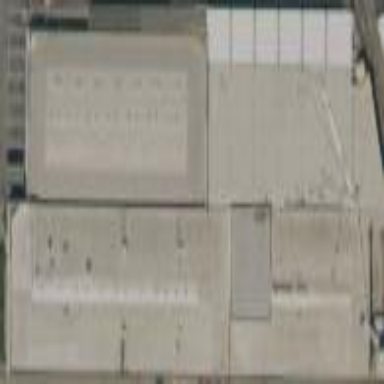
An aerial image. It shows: Industrial building.